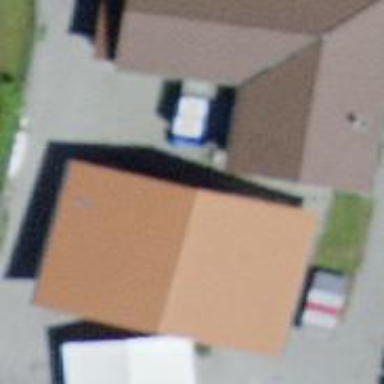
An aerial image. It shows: Warehouse.